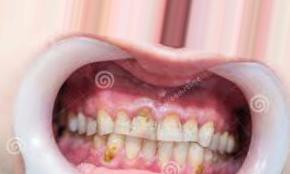
Condition: Tooth Discoloration